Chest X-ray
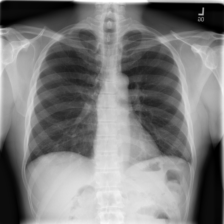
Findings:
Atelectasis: negative
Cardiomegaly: negative
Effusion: negative
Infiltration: positive
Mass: negative
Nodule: negative
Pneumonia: negative
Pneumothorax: negative
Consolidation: negative
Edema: negative
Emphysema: negative
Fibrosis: negative
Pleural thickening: negative
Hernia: negative